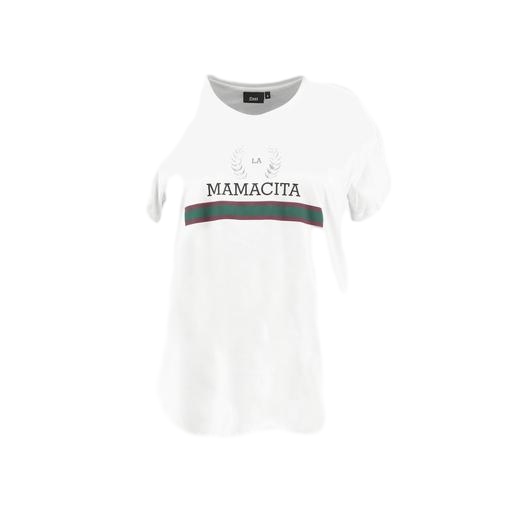
white graphic t-shirt only macy, white petite t-shirt only macy, white pima t-shirt only macy, white background